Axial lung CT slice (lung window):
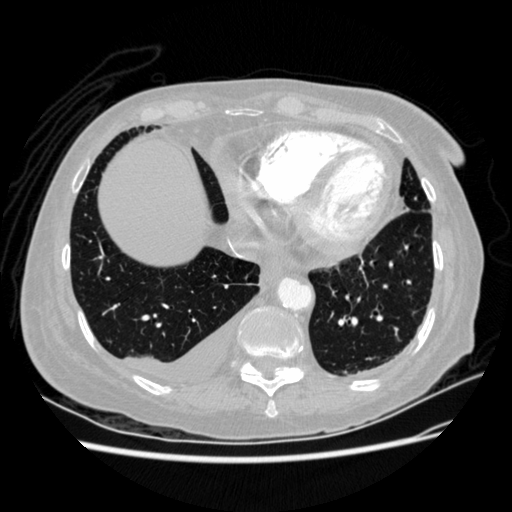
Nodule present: no